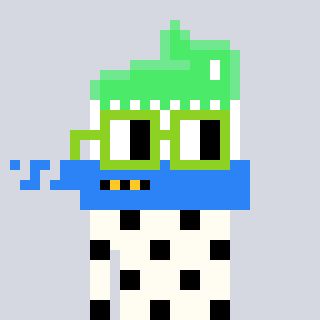
a pixel art character with square light green glasses, a toothbrush-shaped head and a grayscale-colored body on a cool background